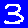
Digit: 3